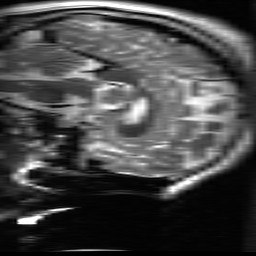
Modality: T2w
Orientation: sagittal
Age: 21
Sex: male
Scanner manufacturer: ge
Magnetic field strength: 3 T
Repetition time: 5.564 s
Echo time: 0.09891 s